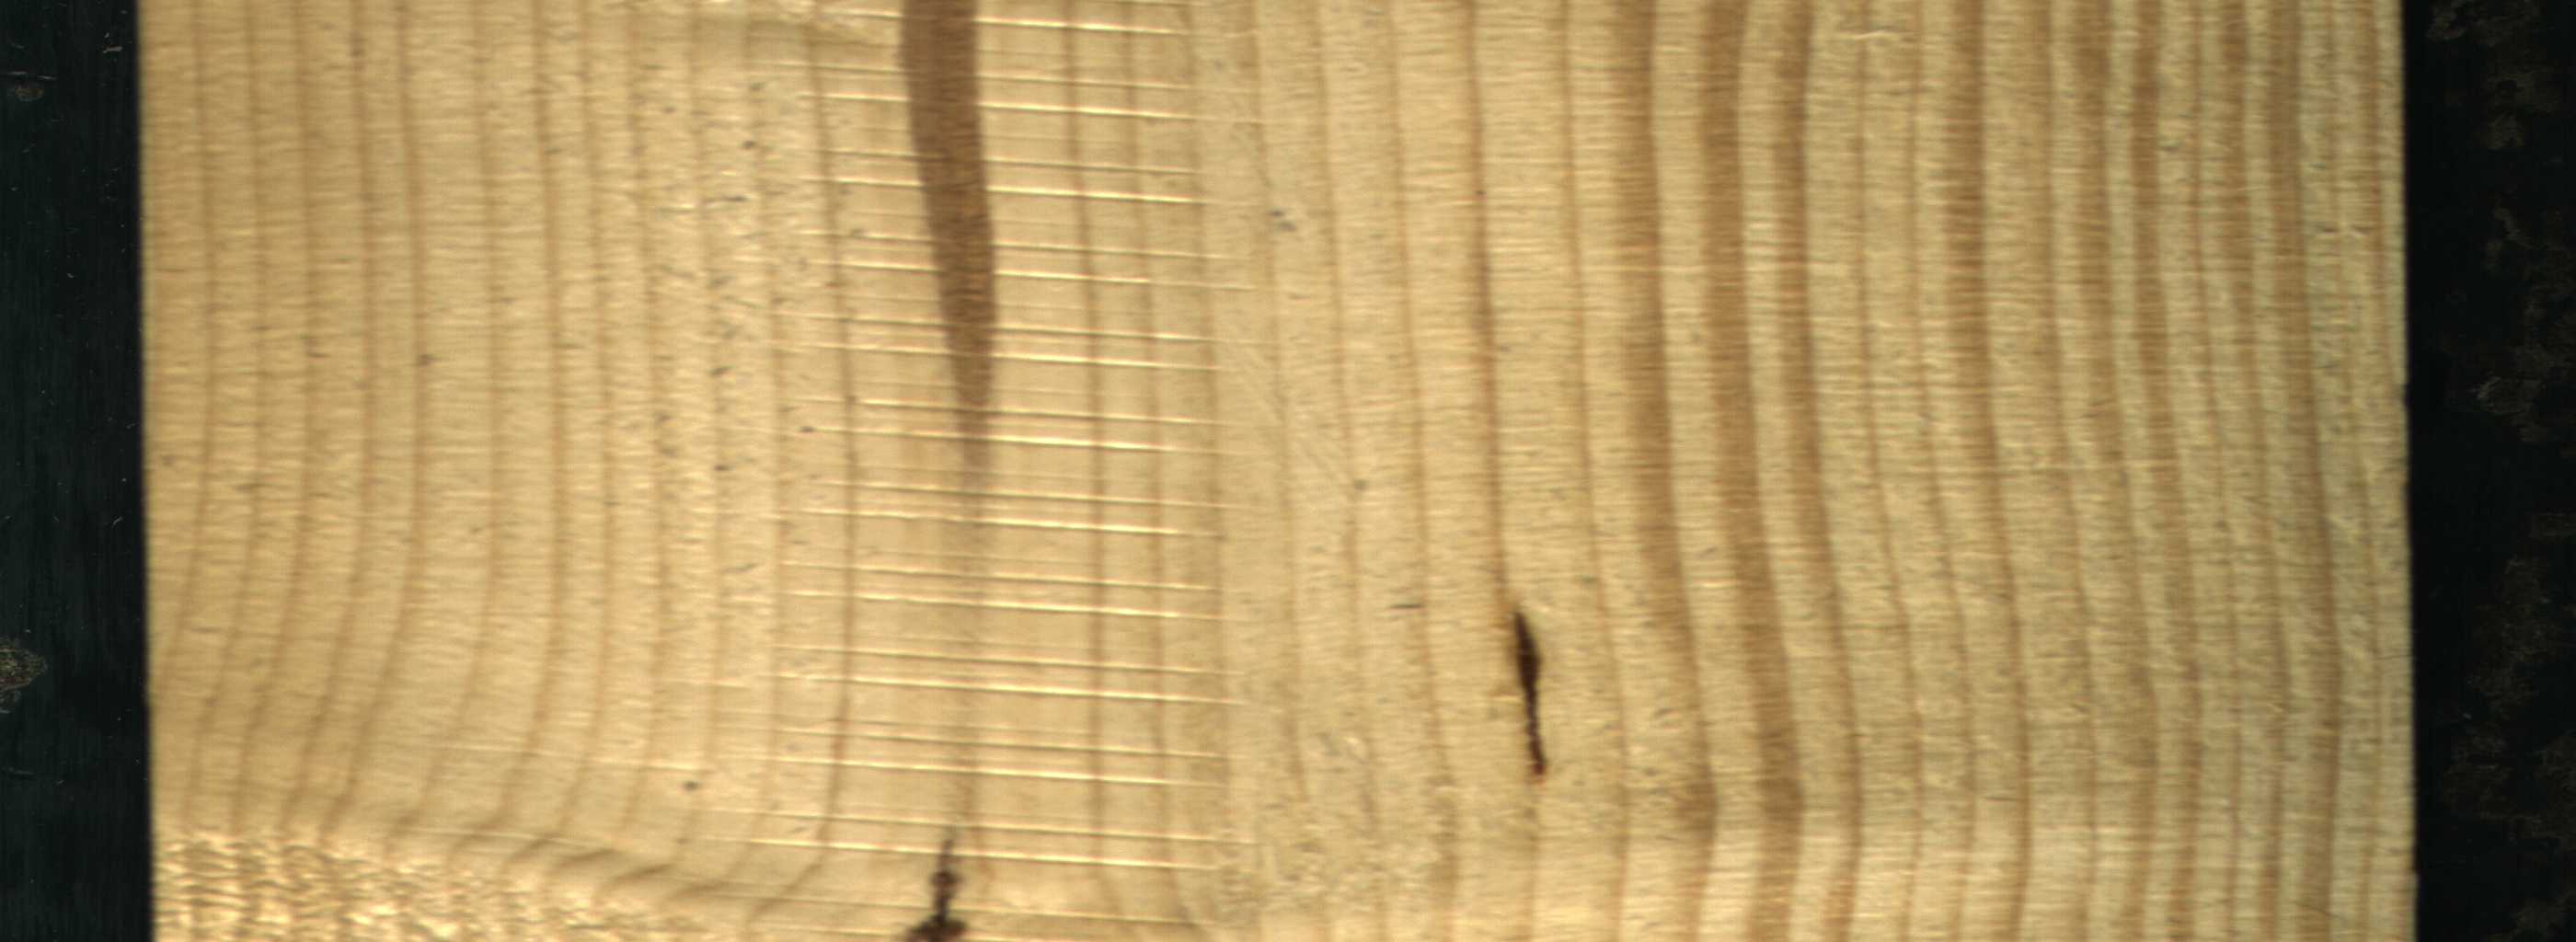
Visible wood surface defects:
Marrow
Marrow
resin